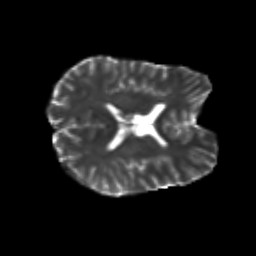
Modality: T2w
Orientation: axial
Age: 29
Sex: male
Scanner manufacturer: siemens
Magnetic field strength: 3 T
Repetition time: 3.5 s
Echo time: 0.104 s